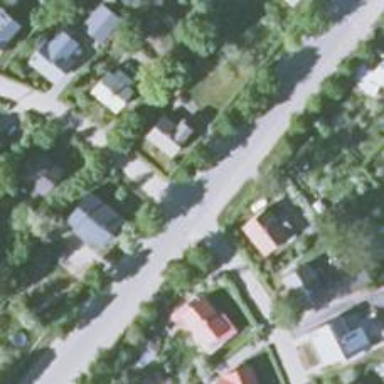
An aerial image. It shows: Footway.